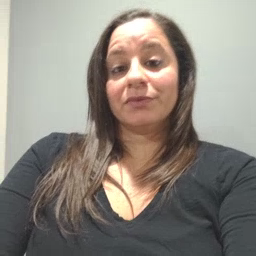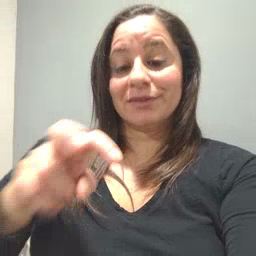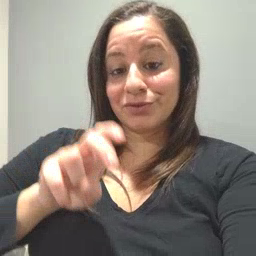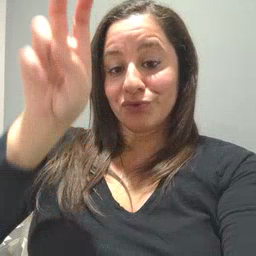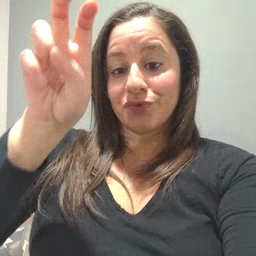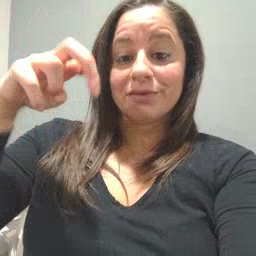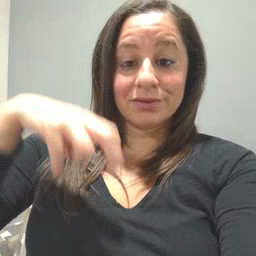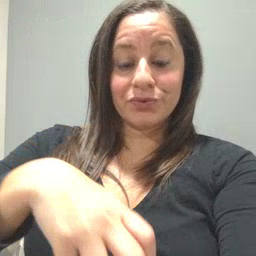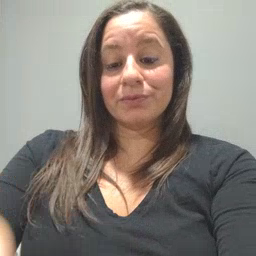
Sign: stairs